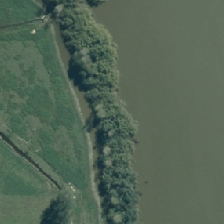
Land cover: herbaceous_freshwater_vege